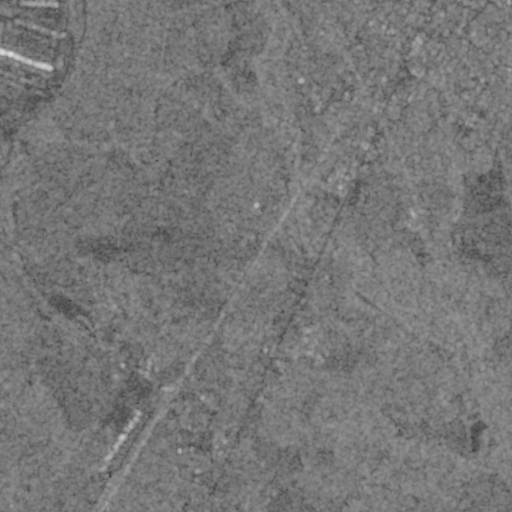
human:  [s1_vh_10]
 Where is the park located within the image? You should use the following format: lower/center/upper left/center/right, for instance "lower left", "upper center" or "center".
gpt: The park is located in the upper center of the image.
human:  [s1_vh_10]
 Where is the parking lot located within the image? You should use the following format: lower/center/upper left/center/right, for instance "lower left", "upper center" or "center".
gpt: The parking lot is located in the upper right of the image.
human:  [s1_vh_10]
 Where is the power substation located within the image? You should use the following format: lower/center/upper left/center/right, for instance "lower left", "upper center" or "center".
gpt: The power substation is located in the upper center of the image.
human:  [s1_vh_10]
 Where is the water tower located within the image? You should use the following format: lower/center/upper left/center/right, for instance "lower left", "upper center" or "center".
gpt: The water tower is located in the lower center of the image.
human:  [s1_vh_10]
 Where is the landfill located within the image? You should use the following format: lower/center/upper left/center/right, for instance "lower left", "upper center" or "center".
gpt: There is no landfill in the image.

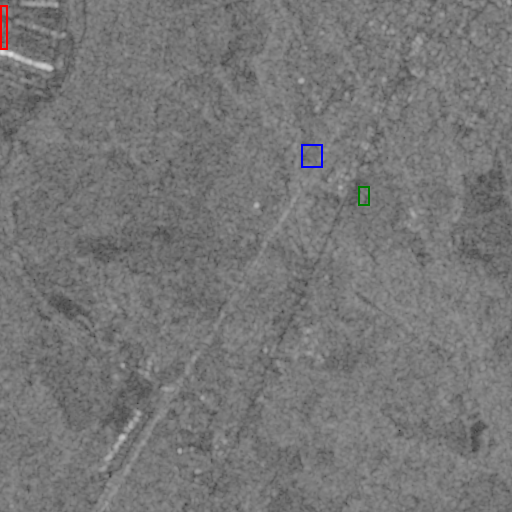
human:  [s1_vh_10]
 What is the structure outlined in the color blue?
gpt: The structure outlined in blue is a park.
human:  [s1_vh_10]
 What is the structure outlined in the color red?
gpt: The structure outlined in red is a building.
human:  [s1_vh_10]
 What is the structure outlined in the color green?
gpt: The structure outlined in green is a building.
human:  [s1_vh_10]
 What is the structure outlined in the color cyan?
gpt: There is no cyan outline.